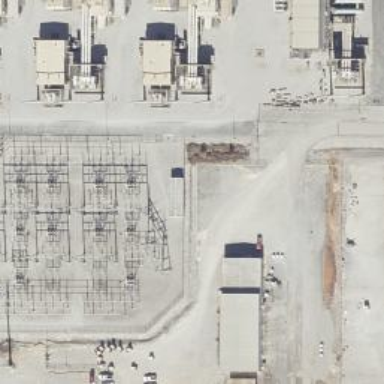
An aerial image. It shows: Switch used for power control.